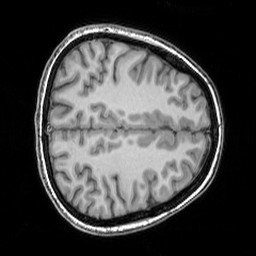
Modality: T1w
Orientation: axial
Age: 21
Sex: female
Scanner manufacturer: siemens
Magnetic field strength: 3 T
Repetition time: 1.9 s
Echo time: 0.00444 s